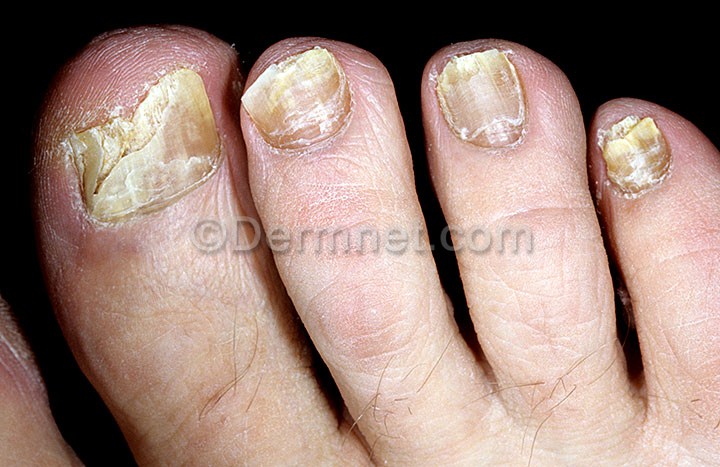
Disease: Nail Fungus and other Nail Disease